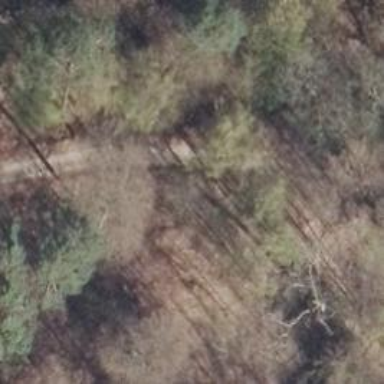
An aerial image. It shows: Gravel track with grade2 quality.